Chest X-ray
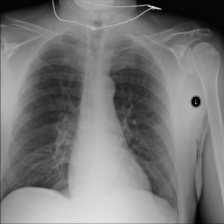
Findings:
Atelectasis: negative
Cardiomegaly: negative
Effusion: negative
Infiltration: negative
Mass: negative
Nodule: positive
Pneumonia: negative
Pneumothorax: negative
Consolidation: negative
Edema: negative
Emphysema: negative
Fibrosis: negative
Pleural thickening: negative
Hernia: negative